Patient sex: M
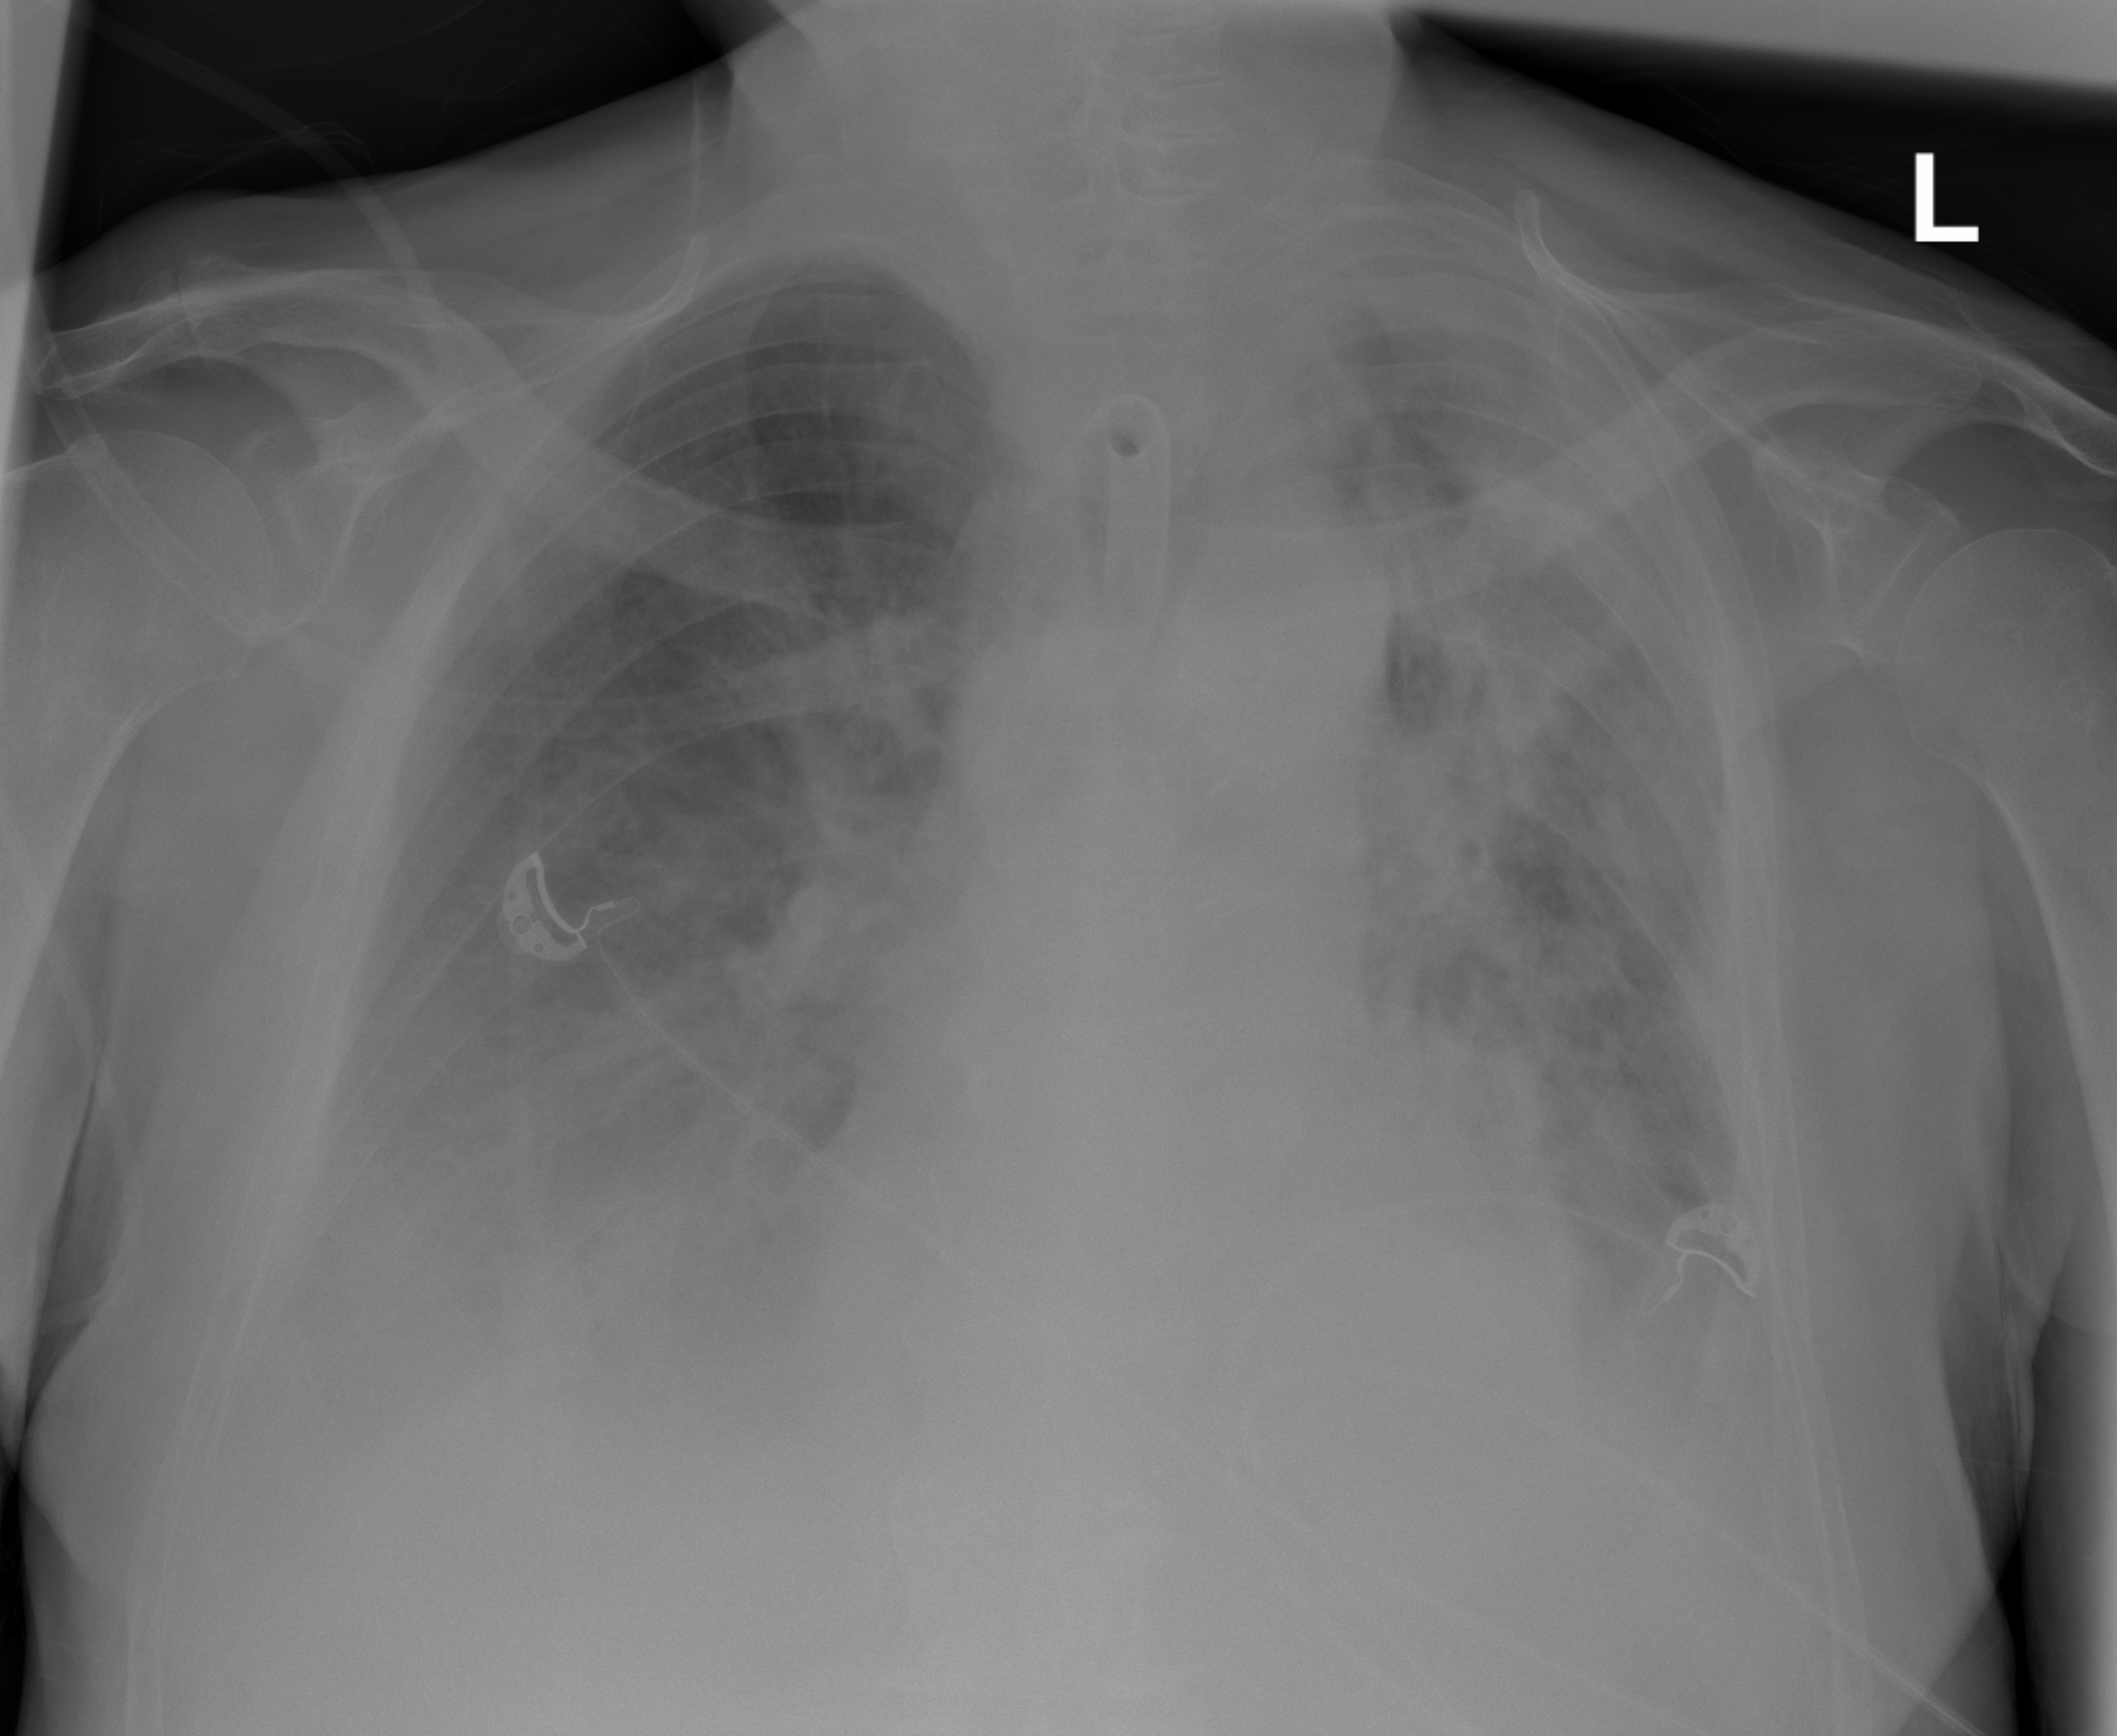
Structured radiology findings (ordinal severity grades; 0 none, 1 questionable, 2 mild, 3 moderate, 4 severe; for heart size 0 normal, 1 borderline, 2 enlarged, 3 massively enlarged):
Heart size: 2
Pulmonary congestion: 2
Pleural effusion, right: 3
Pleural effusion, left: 3
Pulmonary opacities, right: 2
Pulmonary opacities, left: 2
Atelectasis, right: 2
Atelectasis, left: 3